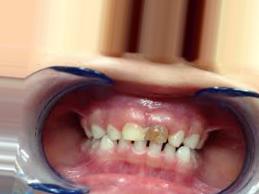
Condition: Tooth Discoloration